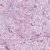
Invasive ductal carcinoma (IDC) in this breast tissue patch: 0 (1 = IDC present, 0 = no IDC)